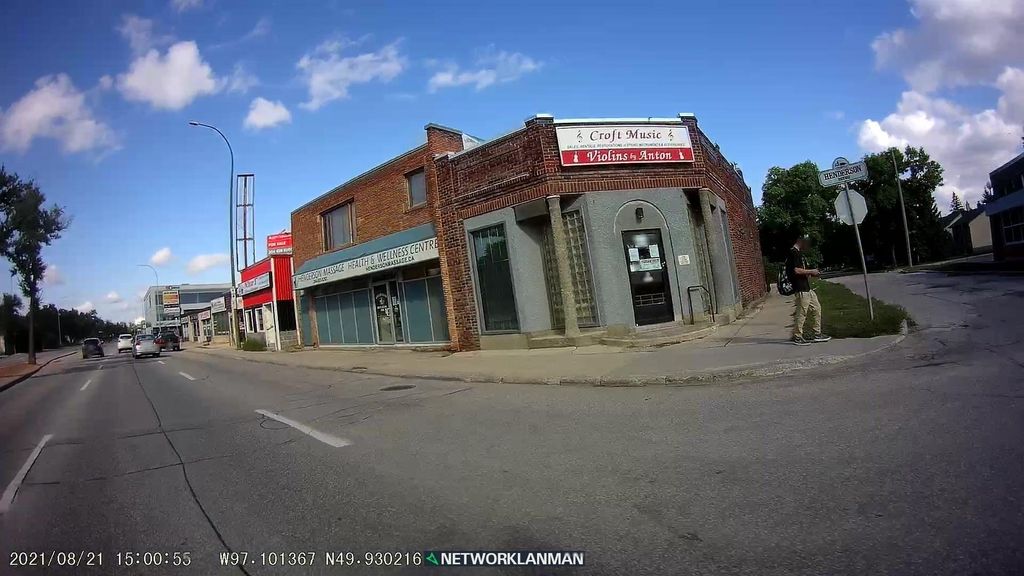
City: winnipeg